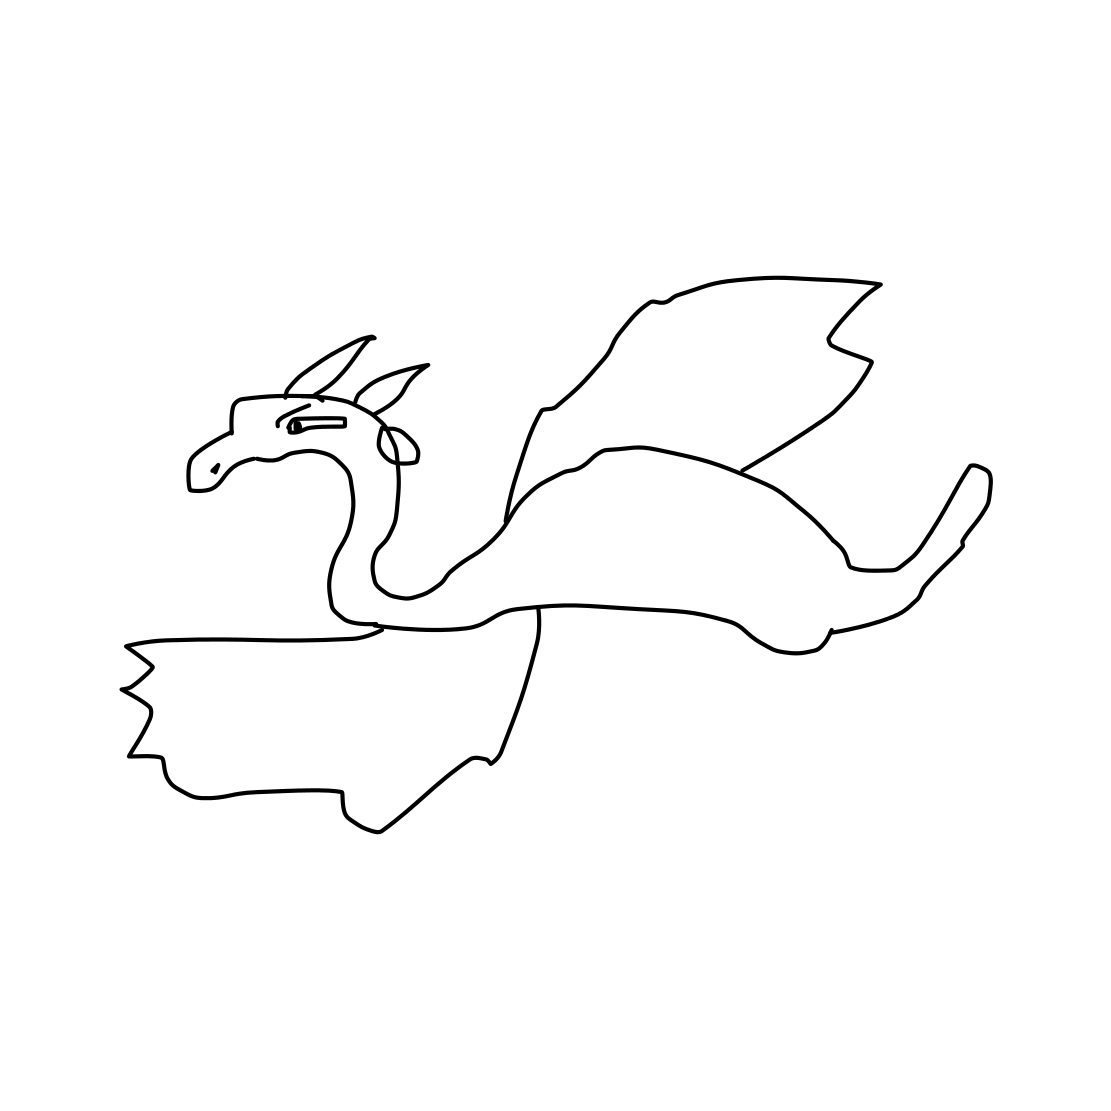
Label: dragon